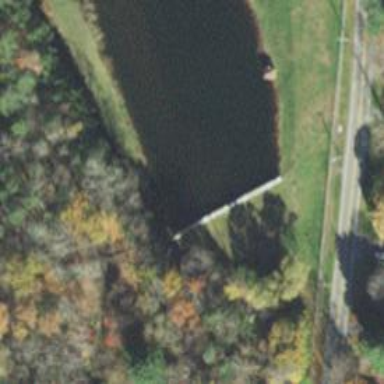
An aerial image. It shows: Dam along waterway.